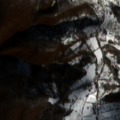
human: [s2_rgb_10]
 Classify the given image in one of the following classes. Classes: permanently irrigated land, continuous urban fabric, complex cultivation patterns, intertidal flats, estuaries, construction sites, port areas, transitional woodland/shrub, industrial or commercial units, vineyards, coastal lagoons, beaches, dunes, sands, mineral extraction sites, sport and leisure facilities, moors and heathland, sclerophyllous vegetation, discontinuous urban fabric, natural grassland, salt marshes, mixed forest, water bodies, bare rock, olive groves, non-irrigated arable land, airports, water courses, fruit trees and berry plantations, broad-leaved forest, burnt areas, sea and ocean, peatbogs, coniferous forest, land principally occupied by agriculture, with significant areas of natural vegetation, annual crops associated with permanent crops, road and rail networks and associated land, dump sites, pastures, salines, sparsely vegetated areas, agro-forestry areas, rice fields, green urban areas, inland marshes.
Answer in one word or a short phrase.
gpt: land principally occupied by agriculture, with significant areas of natural vegetation, broad-leaved forest, transitional woodland/shrub